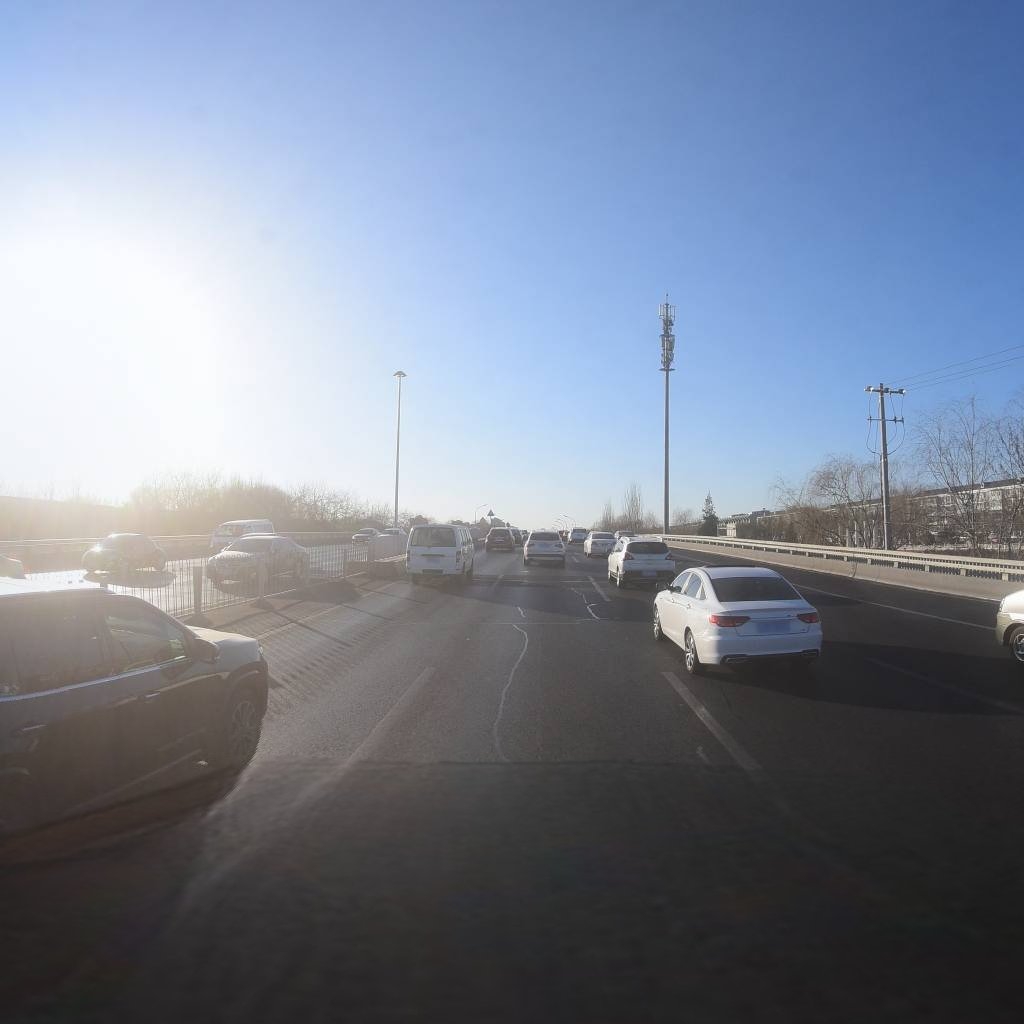
Region: Dongcheng
Road damage annotations: longitudinal patch, longitudinal patch, longitudinal patch, transverse patch, longitudinal patch, longitudinal patch